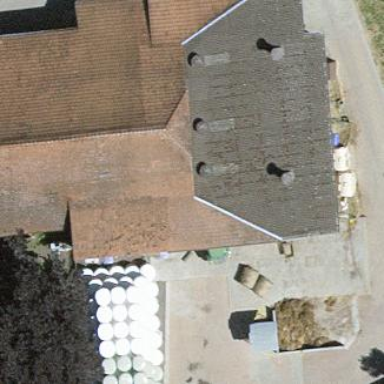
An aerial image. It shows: Farm building.